Question: I need to change the collation of one of our databases on a particular server from 'Latin1_General_CI_AS' to 'SQL_Latin1_General_CP1_CI_AI' so that it matches the rest of our databases.

However, when I attempt to do this, I get the following error:
> ALTER DATABASE failed. The default collation of database 'XxxxxXxxxxx' cannot be set to SQL_Latin1_General_CP1_CI_AI. (Microsoft SQL Server, Error: 5075)
My googling on the topic has revealed a number of articles which indicate that I need to export all the data, drop the database, re-create it with the correct collation, then re-import the data.
For example: <URL>
Obviously this is a significant task, especially since primary-foreign key relationships must be preserved, and our database is quite large (over ten million data rows).
Is there a way to change the collation of an existing SQL Server 2012 database which does not require exporting and re-importing all the data?
Alternatively, is there some tool or script(s) which can automate this process in a reliable manner?
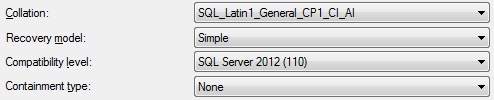
Answer: The following works for me on SQL Server 2012:
'''
ALTER DATABASE CURRENT COLLATE SQL_Latin1_General_CP1_CI_AI;
'''
The accepted answer in the linked question is not entirely correct, at least not for SQL Server 2012. It says:
> Ahh, this is one of the worst problems in SQL Server: you cannot change the collation once an object is created (this is true both for tables and databases...).
But I was just able to change the default collation and I have tables that are populated. The MSDN page for <URL> states in the "Remarks" section, under "Changing the Database Collation":
> Before you apply a different collation to a database, make sure that the following conditions are in place:
1. You are the only one currently using the database.
2. No schema-bound object depends on the collation of the database. If the following objects, which depend on the database collation, exist in the database, the ALTER DATABASE database_name COLLATE statement will fail. SQL Server will return an error message for each object blocking the ALTER action: User-defined functions and views created with SCHEMABINDING. Computed columns. CHECK constraints. Table-valued functions that return tables with character columns with collations inherited from the default database collation.
So, I would suggest making sure that the database is in Single-User mode, and that if you have any of those four items, that you:
- - -
at that point all that has been changed is the Database's default Collation. The Collation of any existing columns in user tables (i.e. non-system tables) will still have the original Collation. If you want existing string columns -- 'CHAR', 'VARCHAR', 'NCHAR', 'NVARCHAR', and the deprecated 'TEXT' and 'NTEXT' -- to take on the new Collation, you need to change each of those columns individually. And, if there are any indexes defined on those columns, then those indexes will need to be dropped first (disabling is not enough) and created again after the 'ALTER COLUMN' (other dependencies that would prevent the 'ALTER COLUMN' would have already been dropped in order to get the 'ALTER DATABASE' to work). The example below illustrates this behavior:
'''
USE [tempdb];
SET NOCOUNT ON;
CREATE TABLE dbo.ChangeCollationParent
(
[ChangeCollationParentID] INT NOT NULL IDENTITY(1, 1)
CONSTRAINT [PK_ChangeCollationParent] PRIMARY KEY,
ExtendedASCIIString VARCHAR(50) COLLATE Latin1_General_CI_AS NULL,
UnicodeString NVARCHAR(50) COLLATE Latin1_General_CI_AS NULL
);
CREATE TABLE dbo.ChangeCollationChild
(
[ChangeCollationChildID] INT NOT NULL IDENTITY(1, 1)
CONSTRAINT [PK_ChangeCollationChild] PRIMARY KEY,
[ChangeCollationParentID] INT NULL
CONSTRAINT [FK_ChangeCollationChild_ChangeCollationParent] FOREIGN KEY
REFERENCES dbo.ChangeCollationParent([ChangeCollationParentID]),
ExtendedASCIIString VARCHAR(50) COLLATE Latin1_General_CI_AS NULL,
UnicodeString NVARCHAR(50) COLLATE Latin1_General_CI_AS NULL
);
INSERT INTO dbo.ChangeCollationParent ([ExtendedASCIIString], [UnicodeString])
VALUES ('test1' + CHAR(200), N'test1' + NCHAR(200));
INSERT INTO dbo.ChangeCollationParent ([ExtendedASCIIString], [UnicodeString])
VALUES ('test2' + CHAR(170), N'test2' + NCHAR(170));
INSERT INTO dbo.ChangeCollationChild
([ChangeCollationParentID], [ExtendedASCIIString], [UnicodeString])
VALUES (1, 'testA ' + CHAR(200), N'testA ' + NCHAR(200));
INSERT INTO dbo.ChangeCollationChild
([ChangeCollationParentID], [ExtendedASCIIString], [UnicodeString])
VALUES (1, 'testB ' + CHAR(170), N'testB ' + NCHAR(170));
SELECT * FROM dbo.ChangeCollationParent;
SELECT * FROM dbo.ChangeCollationChild;
'''
'''
ALTER TABLE dbo.ChangeCollationParent
ALTER COLUMN [ExtendedASCIIString] VARCHAR(50) COLLATE SQL_Latin1_General_CP1_CI_AI NULL;
ALTER TABLE dbo.ChangeCollationParent
ALTER COLUMN [UnicodeString] NVARCHAR(50) COLLATE SQL_Latin1_General_CP1_CI_AI NULL;
ALTER TABLE dbo.ChangeCollationChild
ALTER COLUMN [ExtendedASCIIString] VARCHAR(50) COLLATE SQL_Latin1_General_CP1_CI_AI NULL;
ALTER TABLE dbo.ChangeCollationChild
ALTER COLUMN [UnicodeString] NVARCHAR(50) COLLATE SQL_Latin1_General_CP1_CI_AI NULL;
SELECT * FROM dbo.ChangeCollationParent;
SELECT * FROM dbo.ChangeCollationChild;
'''
The 'ALTER COLUMN' statements above complete successfully.
'''
-- First, create an index:
CREATE NONCLUSTERED INDEX [IX_ChangeCollationParent_ExtendedASCIIString]
ON dbo.ChangeCollationParent ([ExtendedASCIIString] ASC);
-- Next, change the Collation back to the original setting:
ALTER TABLE dbo.ChangeCollationParent
ALTER COLUMN [ExtendedASCIIString] VARCHAR(50) COLLATE Latin1_General_CI_AS NULL;
'''
This time, the 'ALTER COLUMN' statement received the following error:
> Msg 5074, Level 16, State 1, Line 60
The index 'IX_ChangeCollationParent_ExtendedASCIIString' is dependent on column 'ExtendedASCIIString'.
Msg 4922, Level 16, State 9, Line 60
ALTER TABLE ALTER COLUMN ExtendedASCIIString failed because one or more objects access this column.
please be aware that the Collation of some string columns in database-scoped system catalog views (e.g. 'sys.objects', 'sys.columns', 'sys.indexes', etc) will change to the new Collation. If your code has JOINs to any of these string columns (i.e. 'name'), then you might start getting Collation mismatch errors until you change the Collation on the joining columns in your user tables.
If changing the Collation for the entire Instance is the desire, or an option, then there is an easier method that bypasses all of these restrictions. It is undocumented and hence unsupported (so if it doesn't work, Microsoft isn't going to help). However, it changes the Collation at all levels: Instance, all Database's, and all string columns in all User Tables. It does this, and avoids all of the typical restrictions, by simply updating the meta-data of the tables, etc to have the new Collation. It then drops and recreates all indexes that have string columns. There are also a few nuances to this method that might have impact, but are fixable. This method is the '-q' command-line switch of 'sqlservr.exe'. I have documented all of the behaviors, including listing all of the potentially affected areas by doing such a wide-sweeping Collation change, in the following post:
<URL>